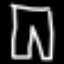
Label: pants